Interaction volume radius: 10 \u00c5
Interaction volume height: 15 \u00c5
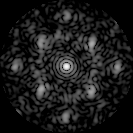
Disorder parameter: 0.5174